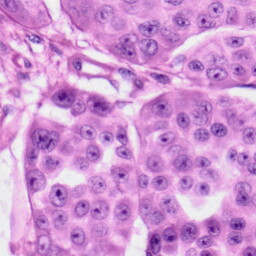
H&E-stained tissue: Skin